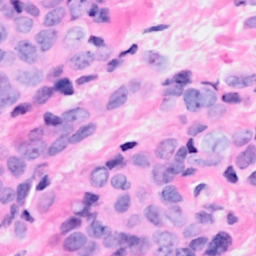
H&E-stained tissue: Breast